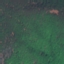
Label: Forest